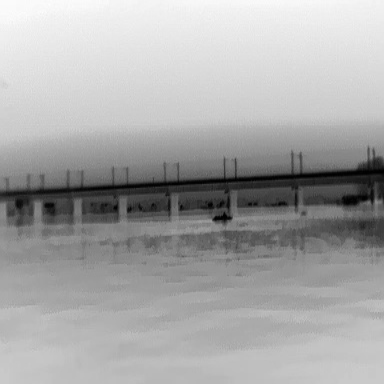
There are two objects shown in the infrared image, including a warship, and a canoe.